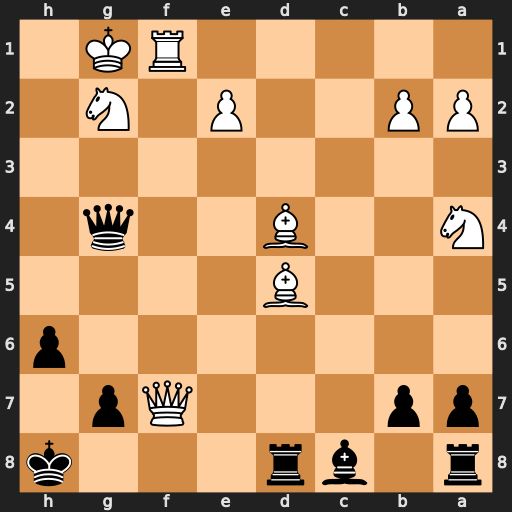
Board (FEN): r1br3k/pp3Qp1/7p/3B4/N2B2q1/8/PP2P1N1/5RK1
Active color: b
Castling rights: -
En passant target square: -
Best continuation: Qxd4+ e3 Qxd5 Qxd5 Rxd5